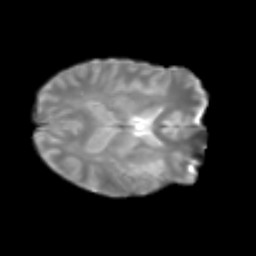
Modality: T2w
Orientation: axial
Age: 24
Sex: male
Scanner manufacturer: siemens
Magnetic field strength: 3 T
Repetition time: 2.3 s
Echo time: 0.085 s